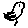
Label: bird